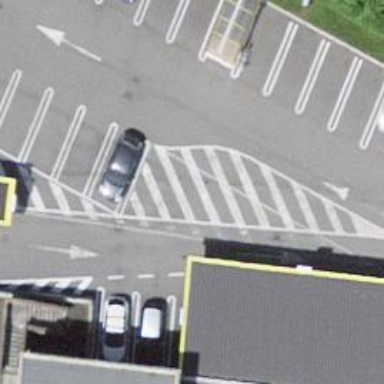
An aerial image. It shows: Asphalt parking aisle road.